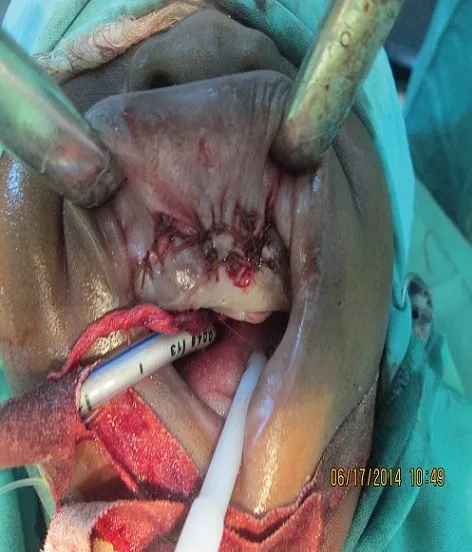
Post-operative photograph after wide excision.
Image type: medical_photograph (other_medical_photograph)